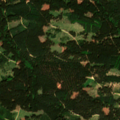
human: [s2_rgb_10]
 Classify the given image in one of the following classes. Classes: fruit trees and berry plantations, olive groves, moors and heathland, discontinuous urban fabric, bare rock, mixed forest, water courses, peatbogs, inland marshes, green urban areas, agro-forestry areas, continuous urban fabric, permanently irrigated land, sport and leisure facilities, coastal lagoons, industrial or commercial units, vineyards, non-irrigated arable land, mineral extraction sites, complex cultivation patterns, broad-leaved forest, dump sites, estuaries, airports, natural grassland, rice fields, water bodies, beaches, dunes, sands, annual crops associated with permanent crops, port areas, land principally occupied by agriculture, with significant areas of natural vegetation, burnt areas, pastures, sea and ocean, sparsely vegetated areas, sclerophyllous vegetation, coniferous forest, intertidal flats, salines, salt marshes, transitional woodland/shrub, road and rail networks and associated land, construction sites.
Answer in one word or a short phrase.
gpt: coniferous forest